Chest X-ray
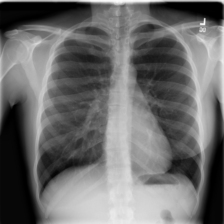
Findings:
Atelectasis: negative
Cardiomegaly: negative
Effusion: negative
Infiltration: negative
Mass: negative
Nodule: negative
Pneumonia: negative
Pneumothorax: negative
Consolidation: negative
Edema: negative
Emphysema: negative
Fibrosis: negative
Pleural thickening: negative
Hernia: negative